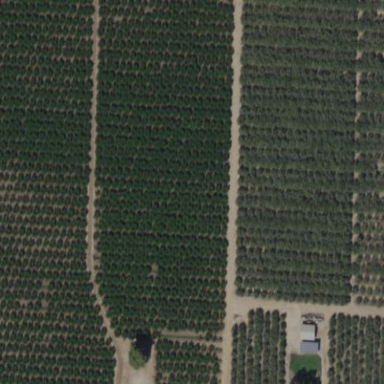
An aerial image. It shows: Orchard with nectarine trees.